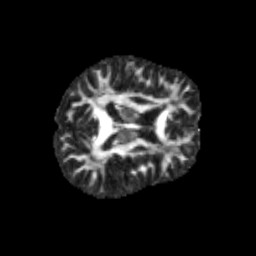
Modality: FA
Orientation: axial
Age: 11
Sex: male
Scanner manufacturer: siemens
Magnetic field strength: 3 T
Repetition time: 3.8 s
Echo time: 0.07 s